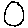
Label: circle